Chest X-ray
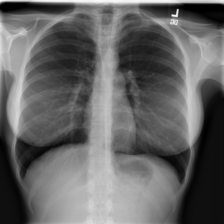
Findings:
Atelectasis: negative
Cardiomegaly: negative
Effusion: negative
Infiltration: negative
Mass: negative
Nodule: negative
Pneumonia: negative
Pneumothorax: negative
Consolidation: negative
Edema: negative
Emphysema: negative
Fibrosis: negative
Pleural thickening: negative
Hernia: negative